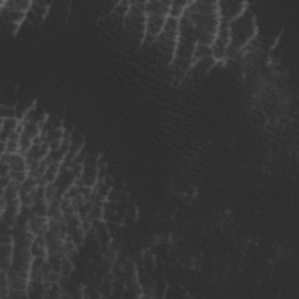
Label: non_frost